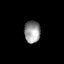
Tissue: lung
Cell type: Epithelial cells
Senescence score: 0.2137
Nuclear area (px): 352
Mean DAPI intensity: 146.69